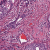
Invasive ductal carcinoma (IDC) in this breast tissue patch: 0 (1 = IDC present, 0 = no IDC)